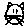
Label: cat